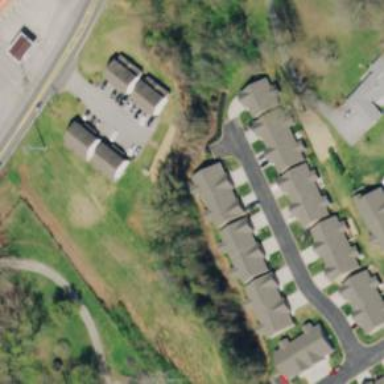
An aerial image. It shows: Condominium in residential area.